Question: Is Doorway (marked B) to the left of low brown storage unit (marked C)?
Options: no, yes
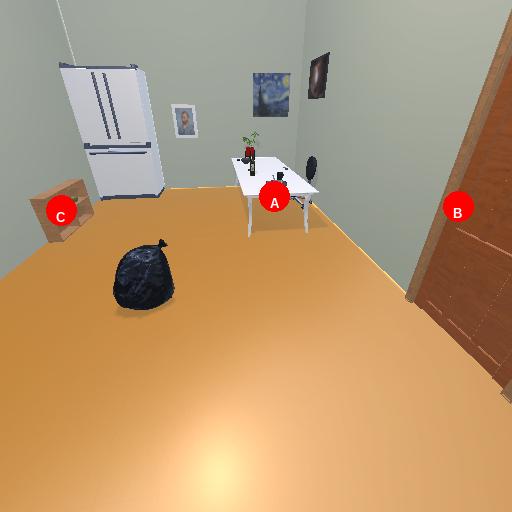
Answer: no